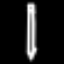
Label: pencil